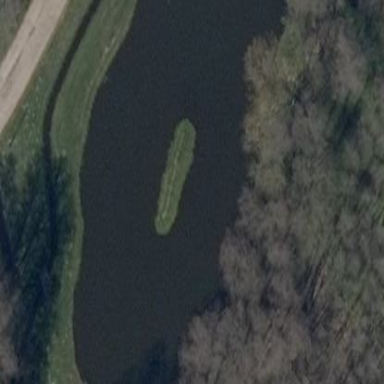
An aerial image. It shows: Peaceful pond surrounded by nature.